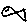
Label: fish